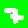
Digit: 7